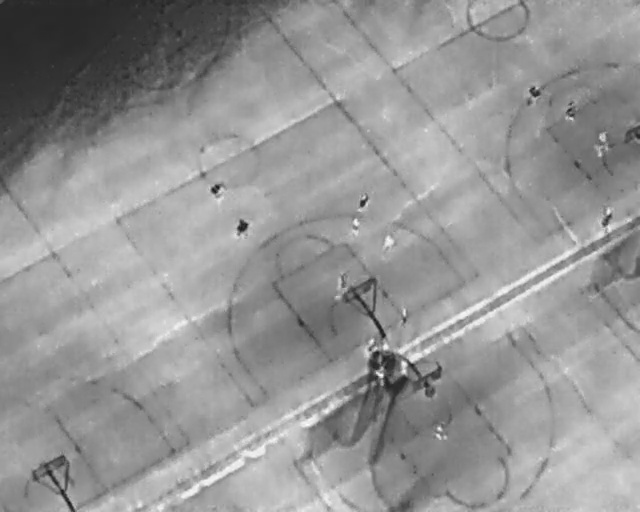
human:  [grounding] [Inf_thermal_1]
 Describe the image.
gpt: In the satellite image, there is  <ref>7 medium person </ref> <box>[[32, 35, 35, 38, 152], [36, 43, 39, 45, 10], [55, 37, 58, 40, 18], [53, 43, 57, 45, 2], [59, 46, 62, 48, 20], [56, 66, 59, 68, 2], [61, 60, 64, 62, 2]]</box> located at center,  <ref>1 medium person </ref> <box>[[67, 82, 70, 85, 2]]</box> located at bottom,  <ref>1 medium person </ref> <box>[[92, 41, 96, 43, 15]]</box> located at right,  <ref>1 large person </ref> <box>[[92, 26, 96, 29, 6]]</box> located at top right,  <ref>2 medium person </ref> <box>[[87, 20, 90, 23, 5], [82, 16, 84, 19, 28]]</box> located at top right.